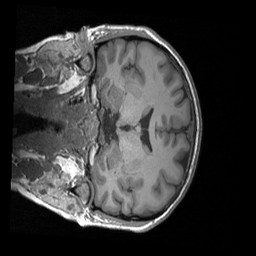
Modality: T1w
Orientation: coronal
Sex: female
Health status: ill
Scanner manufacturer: siemens
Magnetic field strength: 3 T
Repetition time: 1.66 s
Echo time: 0.00254 s